Question: I am using storyboard for UI builder, and I added this in viewDidLoad. But the bottom border doesn't go all the way the "EnteredEmail.frame.width" equals the size of the textfield in the storyboard which is iPhone SE
'''
override func viewDidLoad() {
super.viewDidLoad()
let EmailBottomLine = CALayer()
EmailBottomLine.frame = CGRect(x: 0.0, y: EnteredEmail.frame.height-5, width: EnteredEmail.frame.width, height: 5)
EmailBottomLine.backgroundColor = UIColor.black.cgColor
EnteredEmail.layer.addSublayer(EmailBottomLine)
}
'''

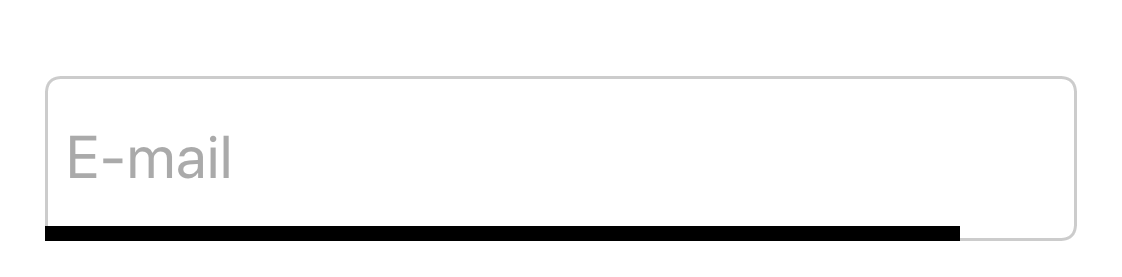
Answer: Simply you need to move your code to 'viewDidAppear()' instead of 'viewWilllayoutSubviews()'.
This is called when the screen is shown to the user. This is a good place to put code where you might need to get the position of elements on the screen and run animations.
'''
override func viewDidAppear(_ animated: Bool) {
super.viewDidAppear(animated)
let EmailBottomLine = CALayer()
EmailBottomLine.frame = CGRect(x: 0.0, y: EnteredEmail.frame.height-5, width: EnteredEmail.frame.width, height: 5)
EmailBottomLine.backgroundColor = UIColor.black.cgColor
EnteredEmail.layer.addSublayer(EmailBottomLine)
}
'''